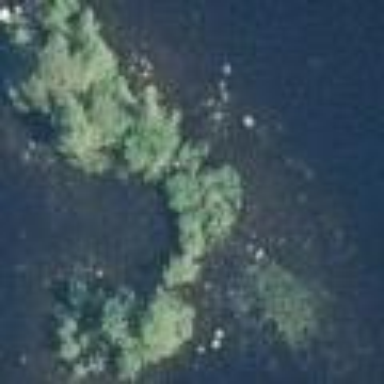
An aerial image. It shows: Islet.